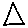
Label: triangle